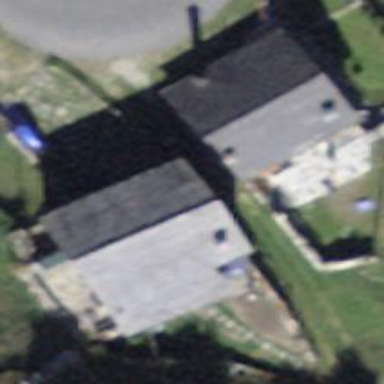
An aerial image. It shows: Detached building with gabled roof.